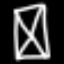
Label: hourglass